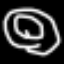
Label: donut